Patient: sex M, age 54
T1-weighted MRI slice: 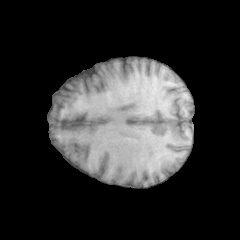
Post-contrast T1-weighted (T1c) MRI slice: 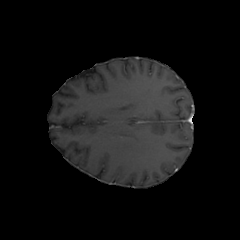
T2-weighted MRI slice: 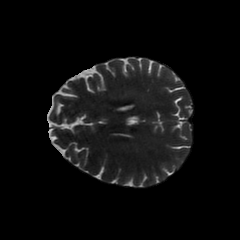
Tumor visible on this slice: no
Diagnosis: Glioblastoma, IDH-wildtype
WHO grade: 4